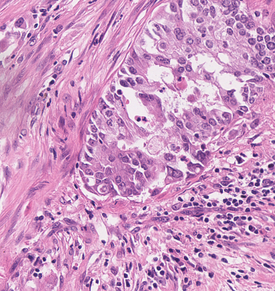
Tumor epithelial tissue: yes
Tumor-associated stroma tissue: yes
Normal tissue: no